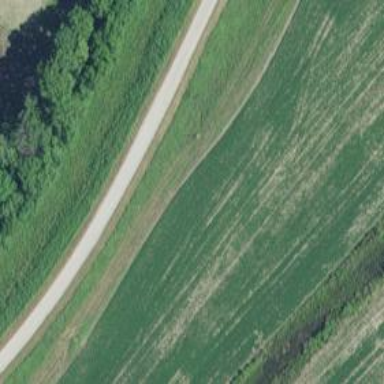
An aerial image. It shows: Unclassified road along levee embankment.